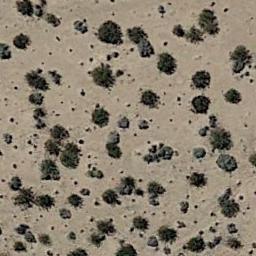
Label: chaparral